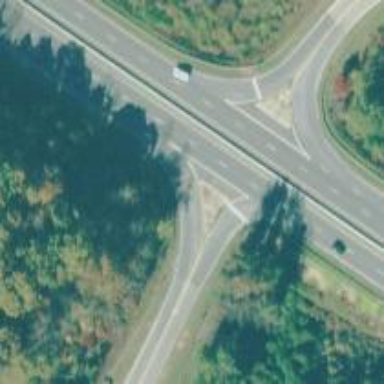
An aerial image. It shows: Trunk link highway.